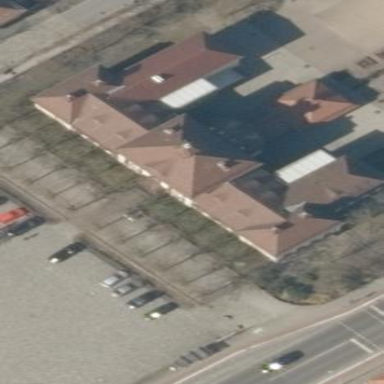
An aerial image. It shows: Kindergarten building.